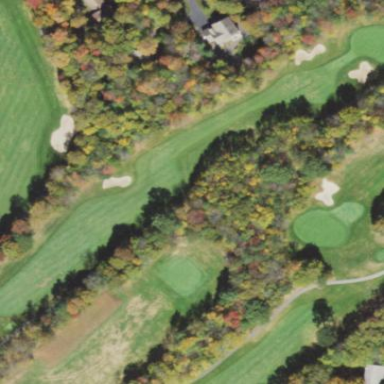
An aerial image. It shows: Golf fairway surrounded by grass.